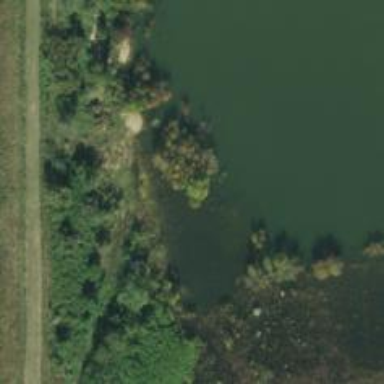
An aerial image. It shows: Serene pond surrounded by nature.